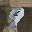
Label: 9